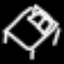
Label: bed